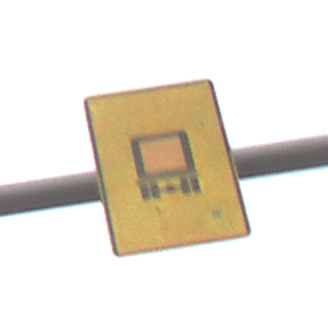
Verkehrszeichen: KennzeichnungspflichtigeFahrzeugeGefaehrlicheGueterOhnePfeilsymbol
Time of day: MorningAfternoon
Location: Outdoor (Nature)
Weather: Overcast
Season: NotSpecified
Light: Natural